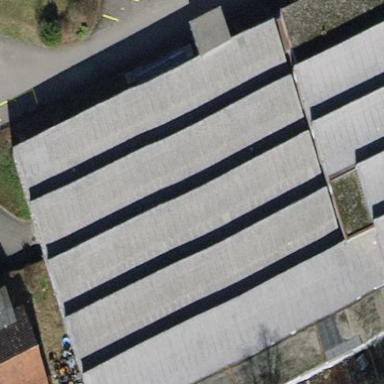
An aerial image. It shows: Industrial building.